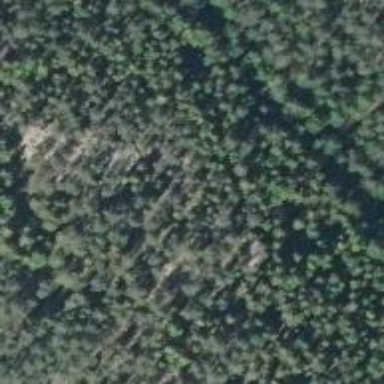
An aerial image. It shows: Cliff in nature.